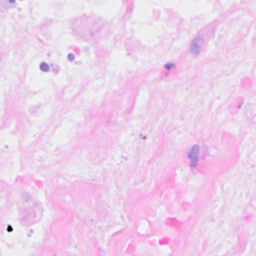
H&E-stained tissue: Breast